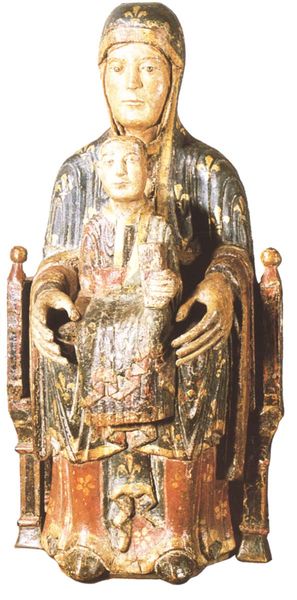
Titel: Muttergottes mit Jesuskind
Standort: Saint-Nectaire (EU - F)
Schlagwörter: blau, hand, mann, umhang, sitzen, braun, frau, holz, mund, nase, stirn, stuhl, rot, schleier, muster, kappe, hände, auge, gewand, gold, mantel, sitzend, kind, mutter, gotik, skulptur, statue, farbig, schuhe, thron, faltenwurf, schoß, wange, buch, beten, schnitzerei, china, gotisch, christus, jesus, mittelalter, romanik, lilien, maria, madonna, schrein, geschnitzt, schnitzen, bildhauer, jesuskind, schützen